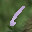
Label: 1